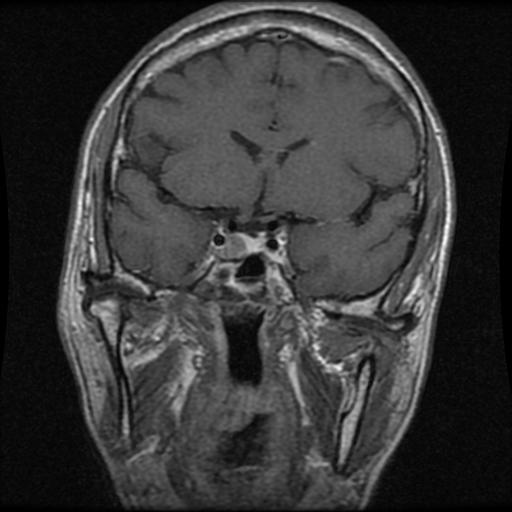
Label: pituitary